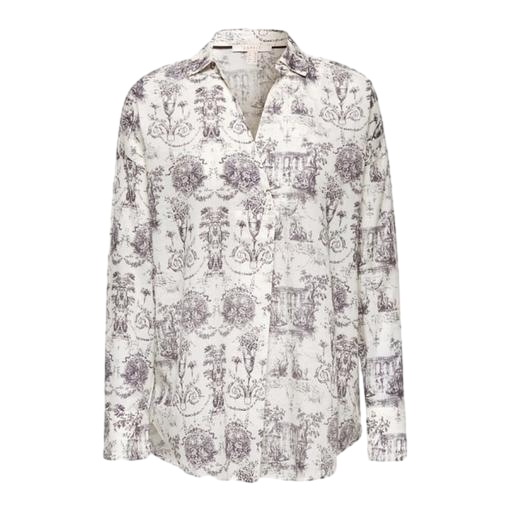
grey and white printed shirt, white printed shirt, grey printed shirt, white background